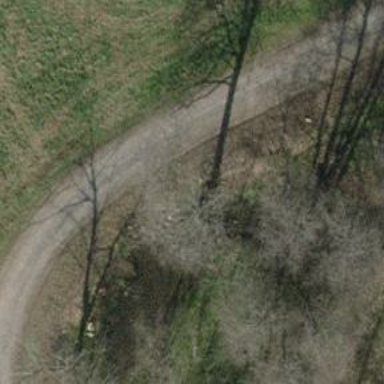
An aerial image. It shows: Paved track with grade1 quality.